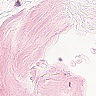
Metastatic tissue present: no